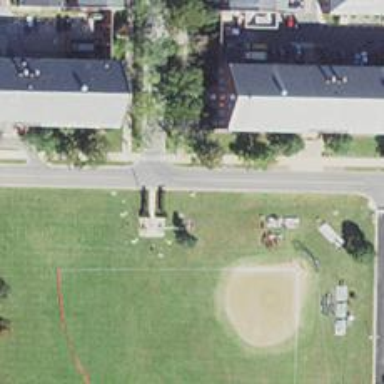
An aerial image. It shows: Historic cannon.